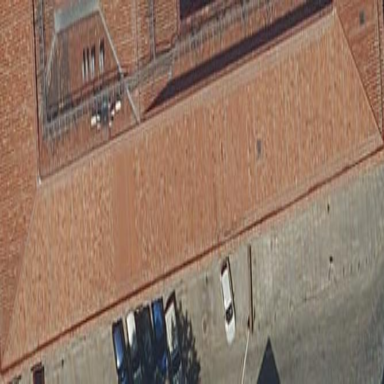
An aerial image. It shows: Building with roof tiles and skillion roof shape.